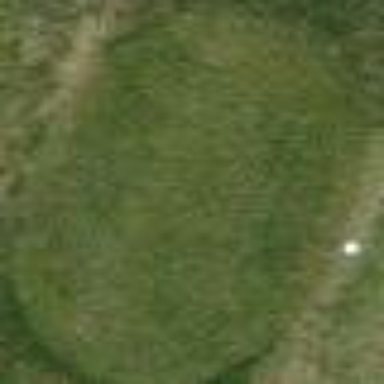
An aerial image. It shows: Golf tee area with grass surface.